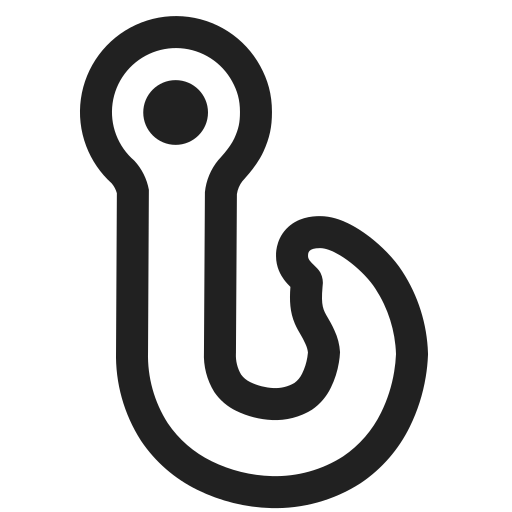
hook high contrast